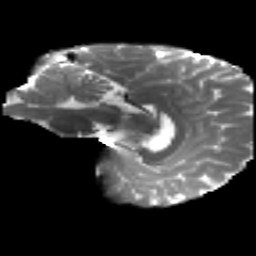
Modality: T2w
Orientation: sagittal
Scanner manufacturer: siemens
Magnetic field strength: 3 T
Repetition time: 4.16 s
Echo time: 0.0806 s